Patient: sex F, age 73
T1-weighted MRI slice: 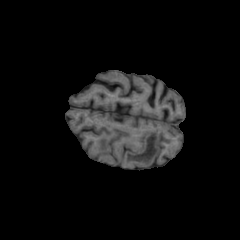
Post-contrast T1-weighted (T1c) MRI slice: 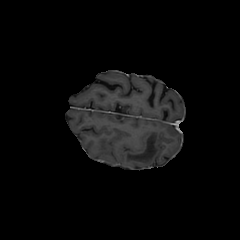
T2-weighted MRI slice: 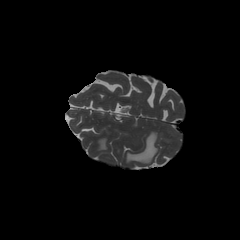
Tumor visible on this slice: yes
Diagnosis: Glioblastoma, IDH-wildtype
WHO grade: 4